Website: crate-barrel
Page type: orders-overview
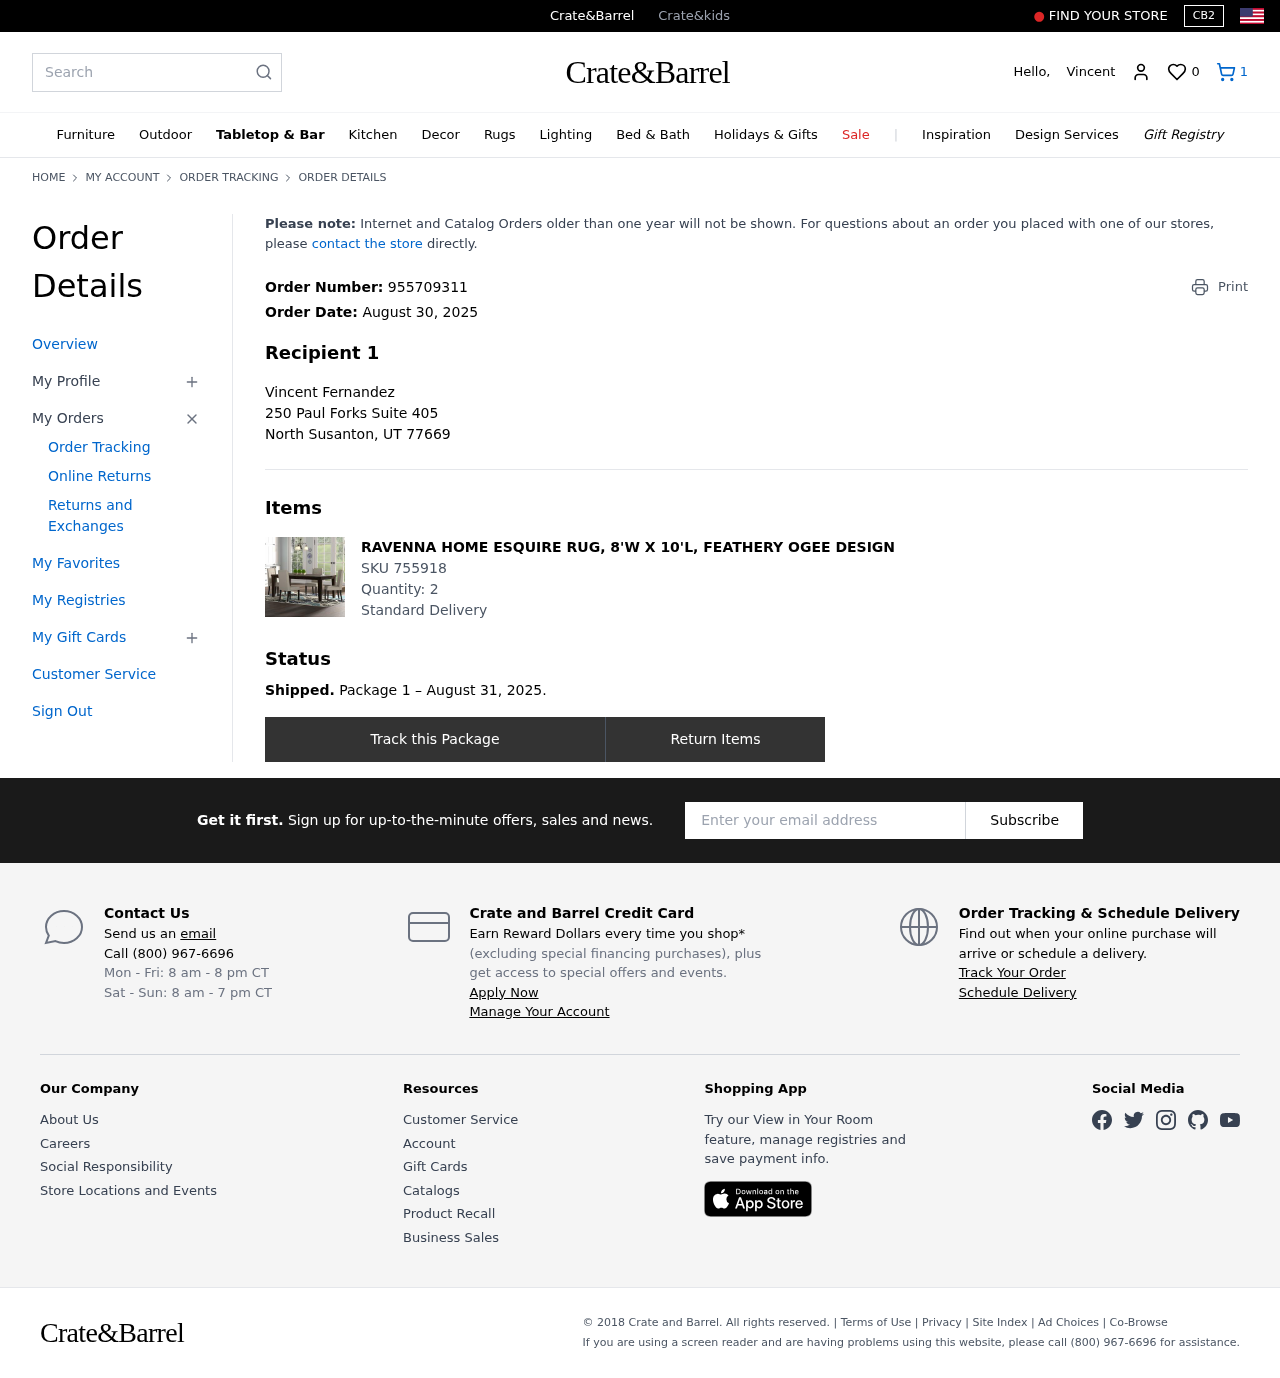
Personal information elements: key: PII_CITY_STATE_ZIP
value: North Susanton, UT 77669
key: PII_FIRSTNAME
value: Vincent
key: PII_FULLNAME
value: Vincent Fernandez
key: PII_STREET
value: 250 Paul Forks Suite 405
Product elements: key: PRODUCT1_NAME
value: Ravenna Home Esquire Rug, 8'W x 10'L, Feathery Ogee Design
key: PRODUCT1_QUANTITY
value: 2
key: PRODUCT1_SKU
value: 755918
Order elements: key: ORDER_NUM_ITEMS
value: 1
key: ORDER_ID
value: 955709311
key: ORDER_DATE
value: August 30, 2025
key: ORDER_SHIPPING_DATE
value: August 31, 2025
Search elements: key: HEADER_SEARCH
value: Search
Other elements: key: FAVORITES_COUNT
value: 0